一年级 · 算术
直接写出得数。(每题 1 分, 共 8 分)
$30+60=$
$41+9=$
$22-9=$
$84-7+7=$
$52-30=$
$63-60=$
$64-(30-20)=$
$13-7+40=$
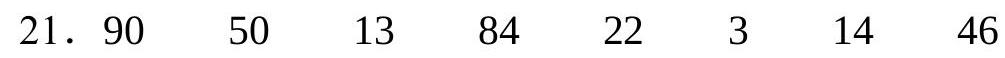
答案: 解